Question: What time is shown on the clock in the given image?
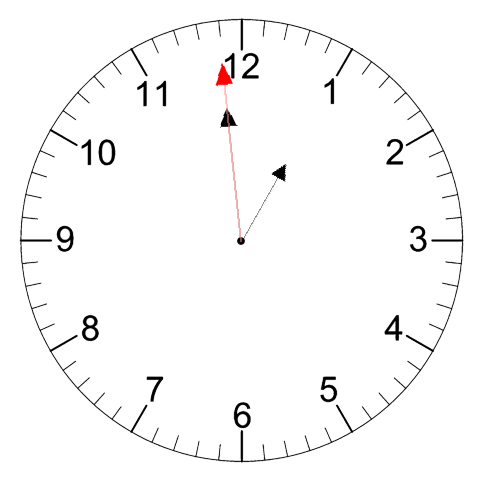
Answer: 12:58:59